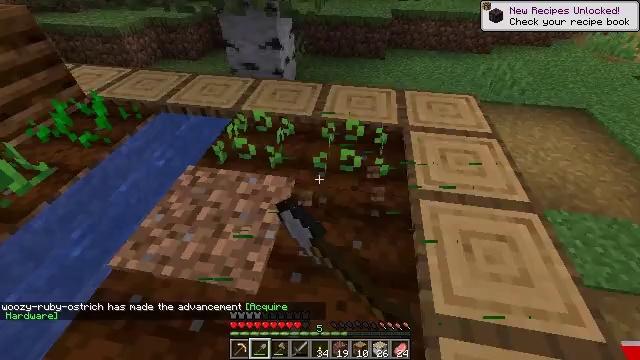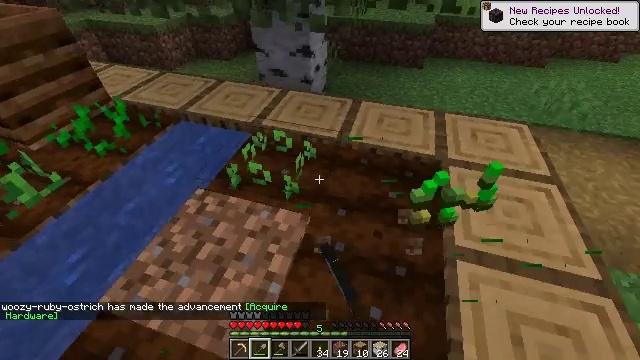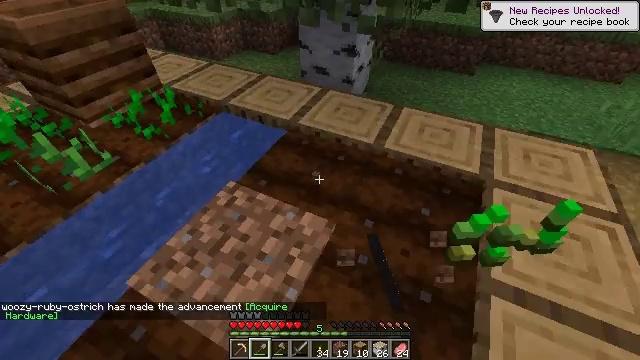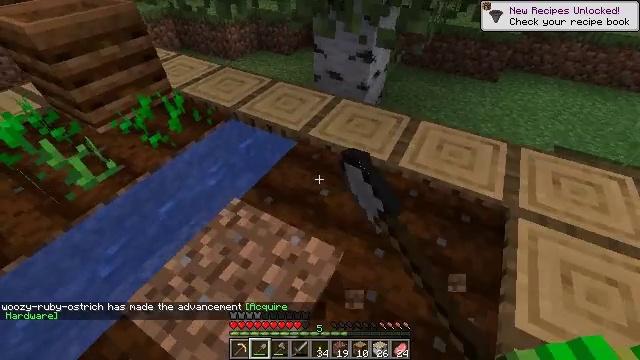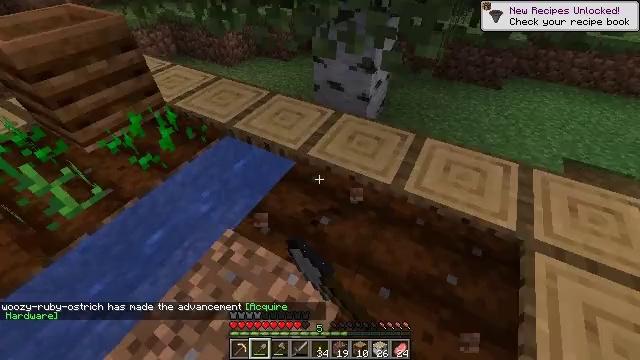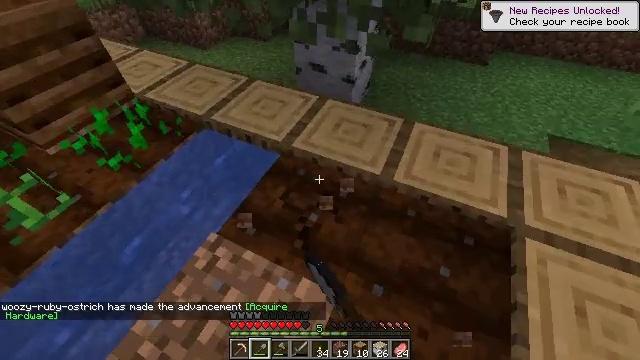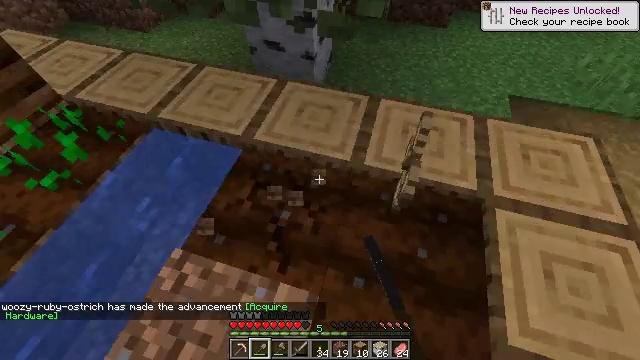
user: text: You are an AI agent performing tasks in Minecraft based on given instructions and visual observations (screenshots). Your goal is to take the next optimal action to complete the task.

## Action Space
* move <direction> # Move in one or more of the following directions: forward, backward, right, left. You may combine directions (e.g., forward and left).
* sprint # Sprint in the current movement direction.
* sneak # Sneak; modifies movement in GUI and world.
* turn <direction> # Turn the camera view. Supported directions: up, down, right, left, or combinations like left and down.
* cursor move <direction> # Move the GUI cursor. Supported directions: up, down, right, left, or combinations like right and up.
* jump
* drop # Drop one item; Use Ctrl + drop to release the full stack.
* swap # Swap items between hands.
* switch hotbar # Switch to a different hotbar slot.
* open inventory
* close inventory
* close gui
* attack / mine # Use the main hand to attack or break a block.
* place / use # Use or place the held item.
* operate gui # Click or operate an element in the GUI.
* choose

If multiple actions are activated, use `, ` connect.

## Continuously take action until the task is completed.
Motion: motion action
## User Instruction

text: Pull up beetroots from the soil.
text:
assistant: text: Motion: move forward, turn left, attack / mine
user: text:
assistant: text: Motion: move forward, turn left, attack / mine
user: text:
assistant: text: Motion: move forward, turn left, attack / mine
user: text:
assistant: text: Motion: move forward, attack / mine
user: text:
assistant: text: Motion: move forward and move right, turn right and down, attack / mine
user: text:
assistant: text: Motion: move forward and move right, turn right and down, attack / mine
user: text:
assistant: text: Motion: attack / mine